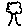
Label: tree